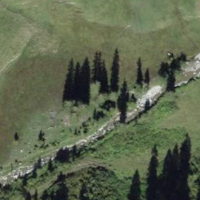
EUNIS habitat code: 23
Species observed at this site:
Omocestus viridulus
Pseudochorthippus parallelus
Roeseliana roeselii
Chorthippus biguttulus
Arcyptera fusca
Euthystira brachyptera